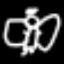
Label: angel